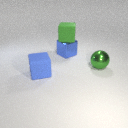
large green rubber cube above large blue metal cube